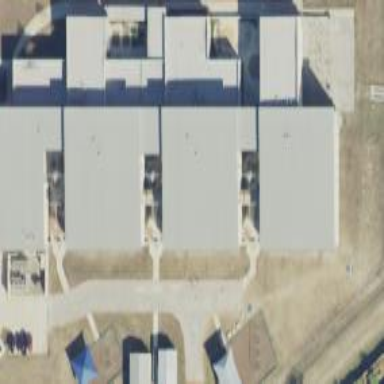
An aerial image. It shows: School.